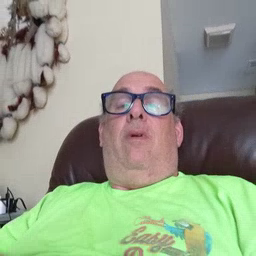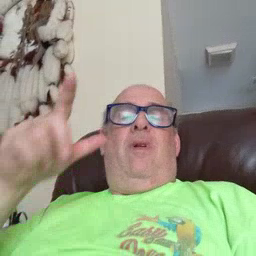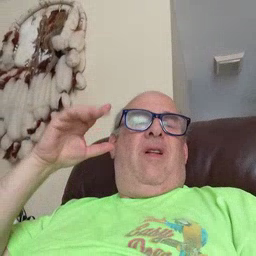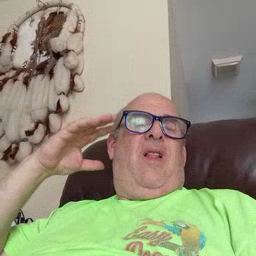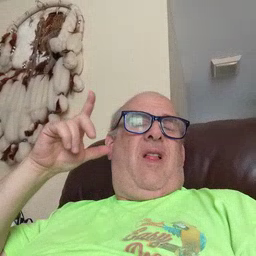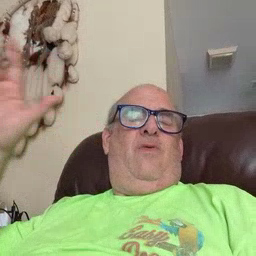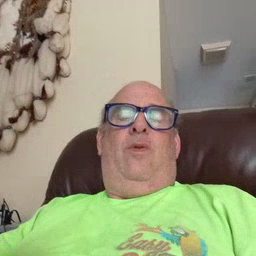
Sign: loud